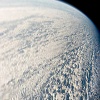
Label: cloud